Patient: sex M, age 32
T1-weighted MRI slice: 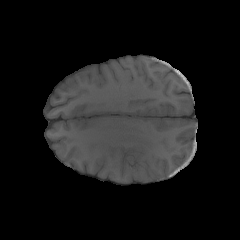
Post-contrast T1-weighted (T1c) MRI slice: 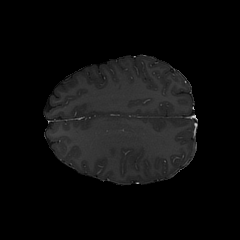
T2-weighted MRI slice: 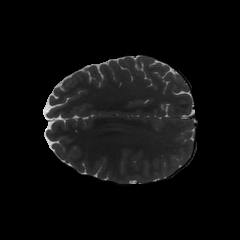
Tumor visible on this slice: no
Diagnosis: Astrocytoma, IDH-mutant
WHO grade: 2